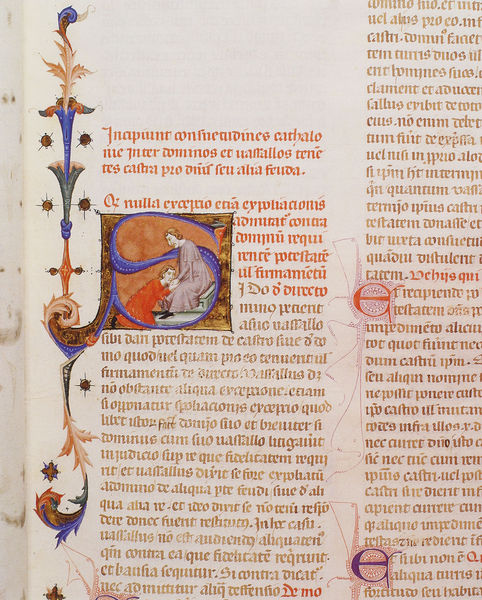
Titel: Usatges de Ramon Ferrer
Institution: Barcelona, Arxiu Històric de la Ciutat de Barcelona
Schlagwörter: blau, blätter, mann, weiß, grün, sitzen, frau, männer, zeichnung, blüten, rot, ornament, bibel, bild, kirche, paar, blatt, pflanzen, ranken, schrift, floral, ornamente, buch, stern, sterne, seite, text, buchstabe, initiale, ranke, buchseite, segen, segnung, zeilen, zier, sakral, handschrift, kapitel, latein, initial, buchmalerei, spalte, majuskel, manuskript, minuskel, gotische schrift, kapital, s, e, verzieherung